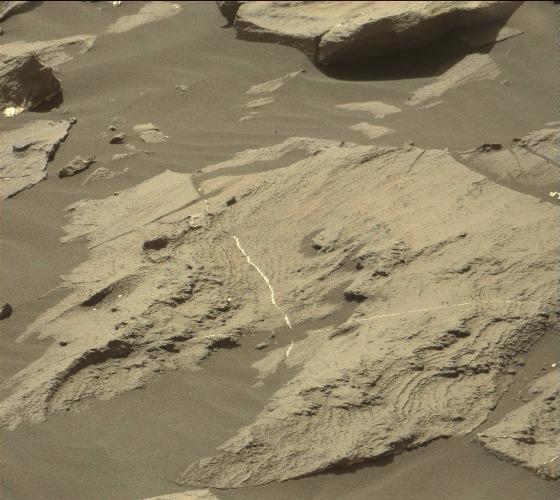
Terrain classes present: Bedrock, Gravel / Sand / Soil, Rock, Shadow